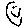
Label: smiley face